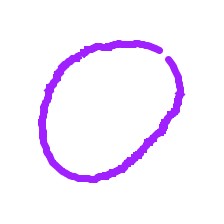
Shape: circle